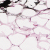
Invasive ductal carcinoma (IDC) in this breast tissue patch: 0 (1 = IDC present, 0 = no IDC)